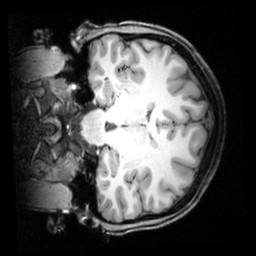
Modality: T1w
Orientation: coronal
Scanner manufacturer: siemens
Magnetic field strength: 3 T
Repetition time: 1.9 s
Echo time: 0.00397 s